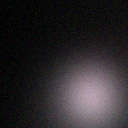
Screen state: off